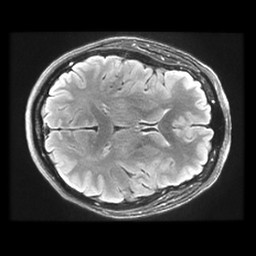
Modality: FLAIR
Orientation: axial
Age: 62
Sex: female
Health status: healthy
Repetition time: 12 s
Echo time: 0.09782 s